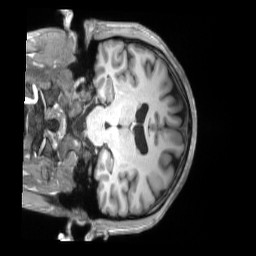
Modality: T1w
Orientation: coronal
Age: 34
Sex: male
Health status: ill
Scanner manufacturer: siemens
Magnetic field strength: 3 T
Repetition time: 2.2 s
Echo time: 0.00157 s